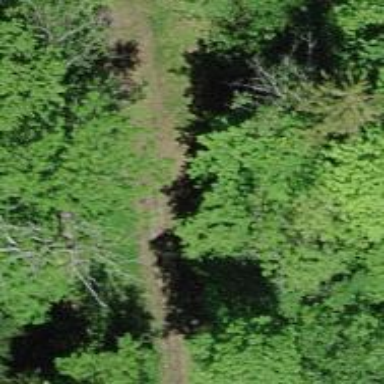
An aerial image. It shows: Unpaved path.